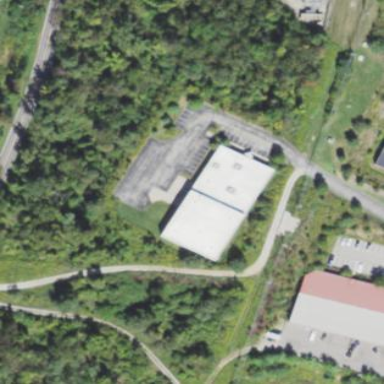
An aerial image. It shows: Commercial building.